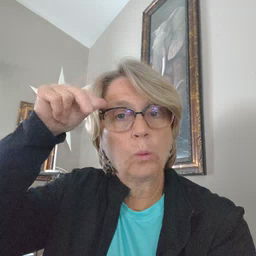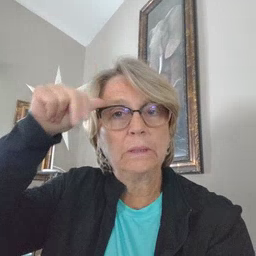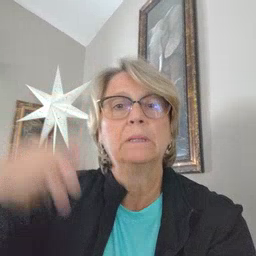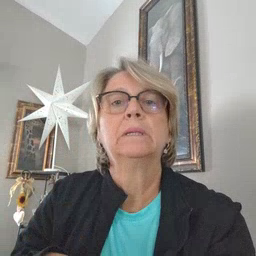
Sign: horse